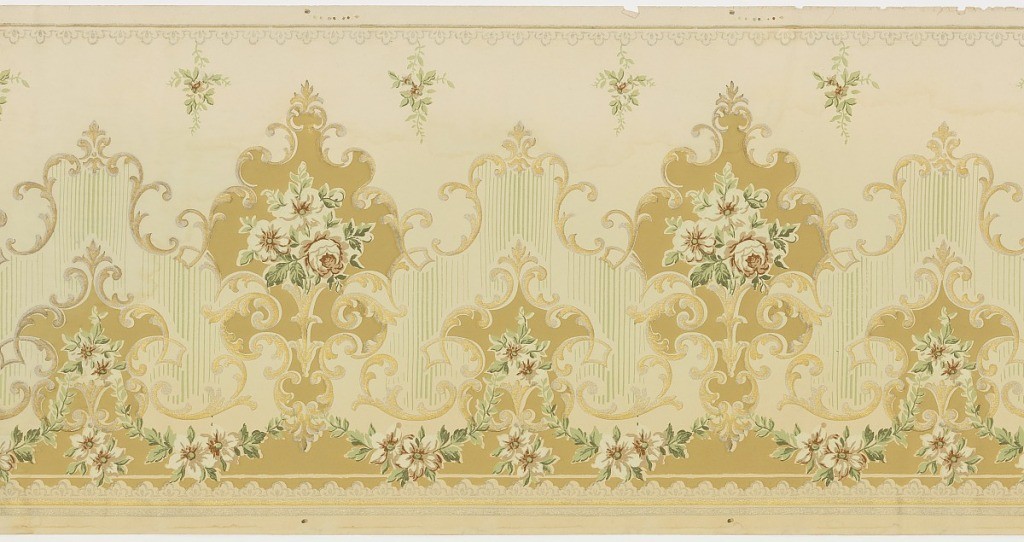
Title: Frieze
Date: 1905–1915
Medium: Machine-printed paper, liquid mica
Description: Series of medallions, alternating between large and small, framed by "C" scrolls, and filled with bouquets of flowers. A floral swag runs across the bottom. Small bouquets of flowers hang vertically from the top of the frieze. Printed in metallic silver and gold, white, shades of pink and green.